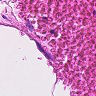
Metastatic tissue present: no